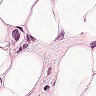
Metastatic tissue present: yes